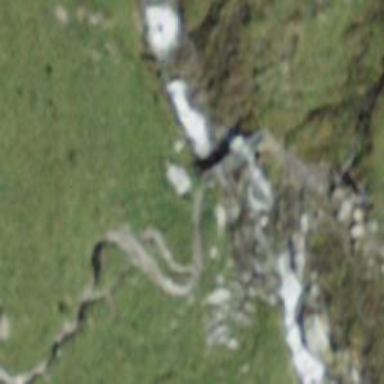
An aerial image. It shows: Path on bridge.